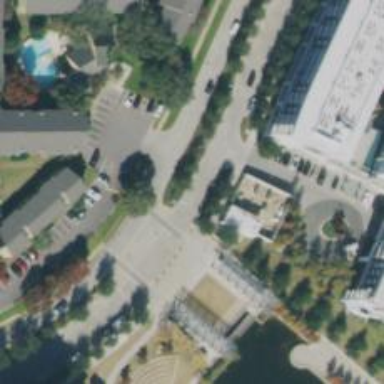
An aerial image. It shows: Secondary road with separate sidewalk.